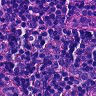
Metastatic tissue present: no